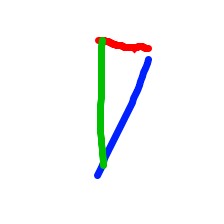
Shape: triangle